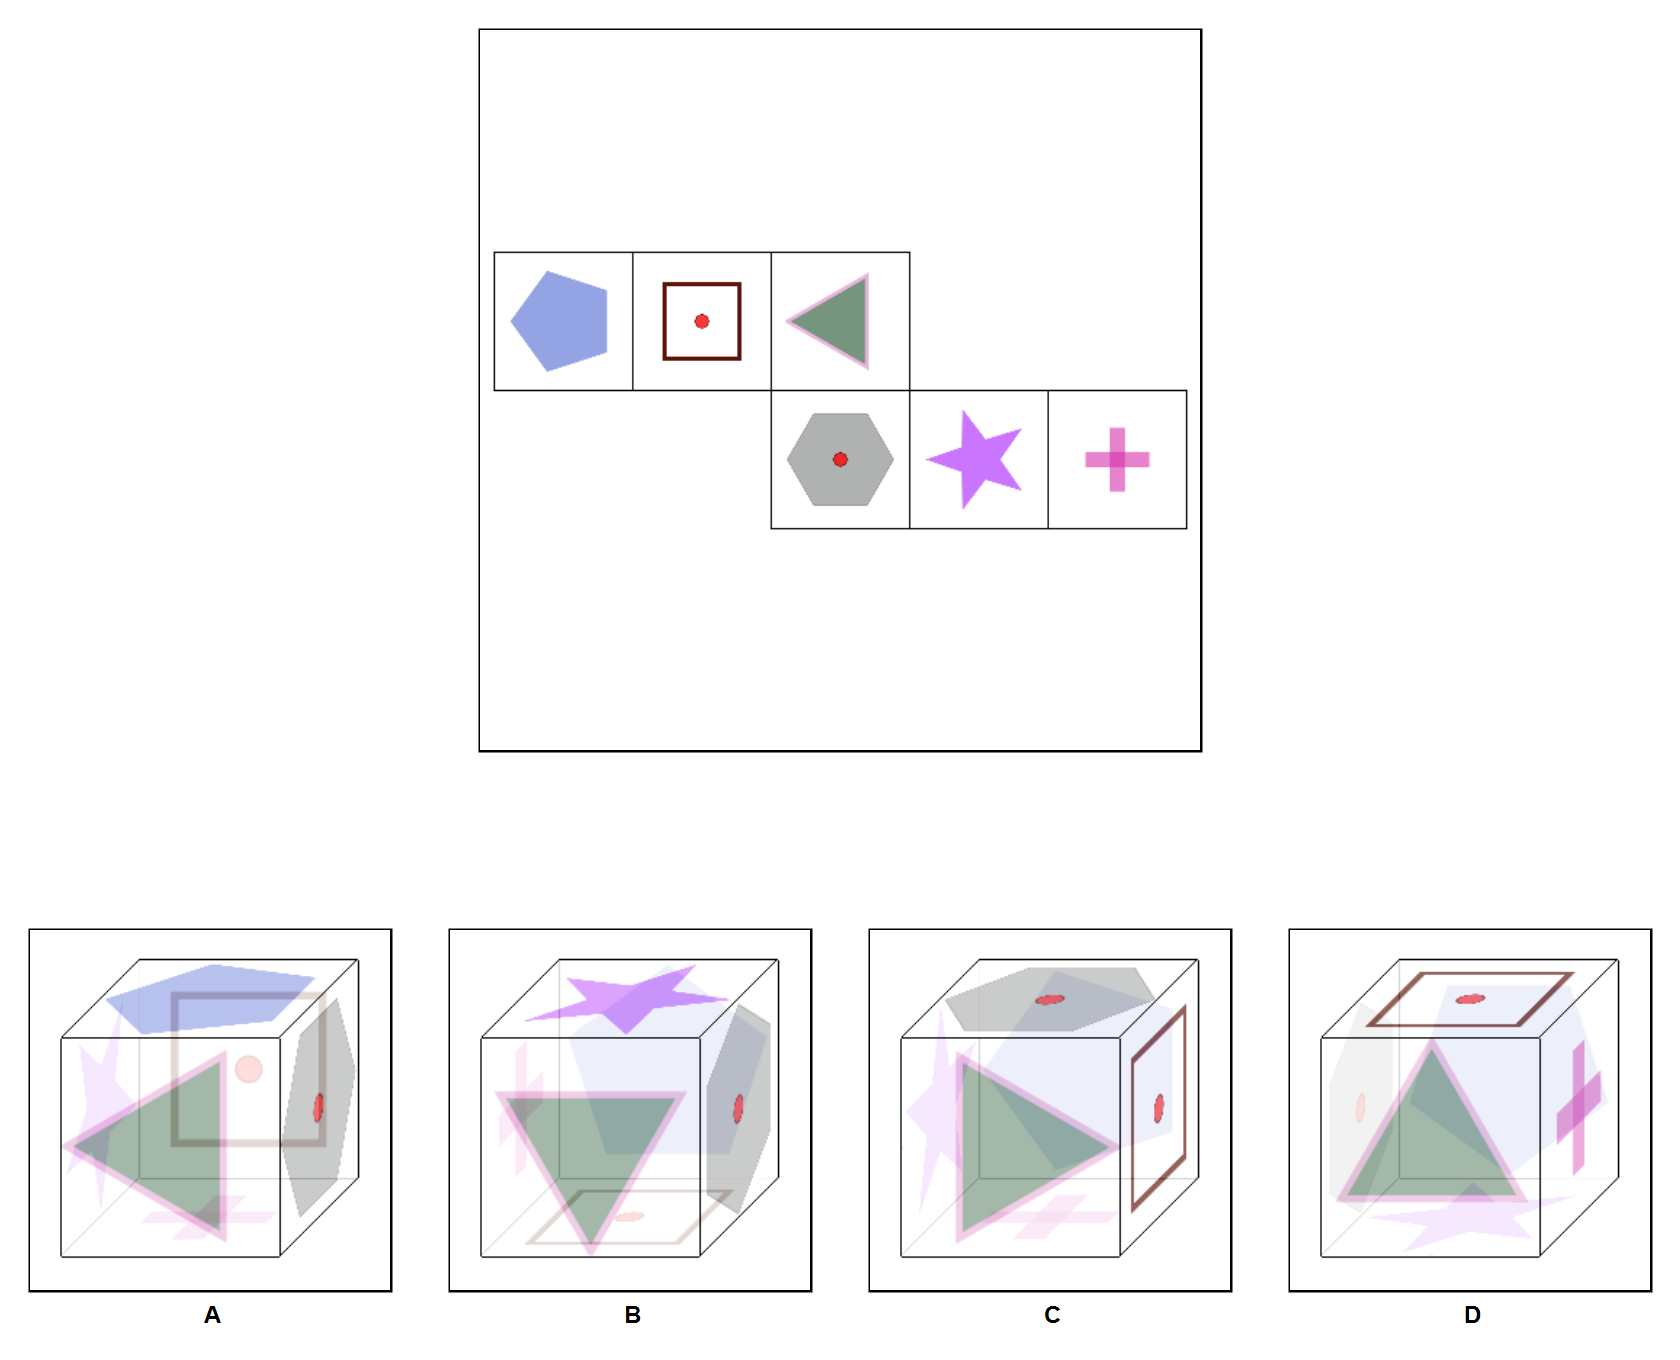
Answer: A